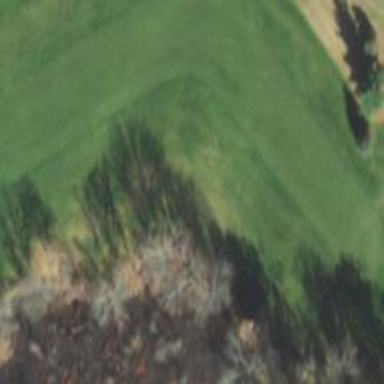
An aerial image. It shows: Grassy area designated as golf fairway.